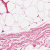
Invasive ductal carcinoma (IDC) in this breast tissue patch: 0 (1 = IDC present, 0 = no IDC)